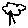
Label: tree